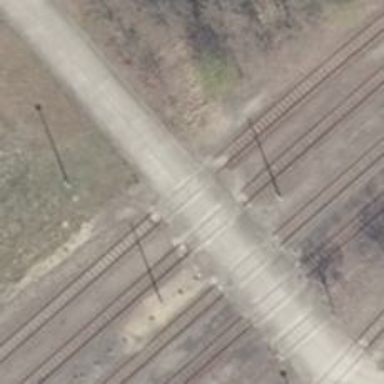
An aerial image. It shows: Disused railway spur line.